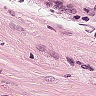
Metastatic tissue present: yes